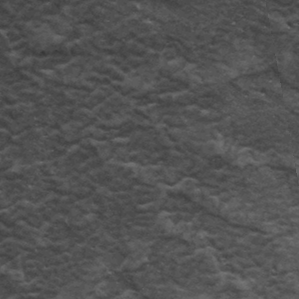
Label: frost